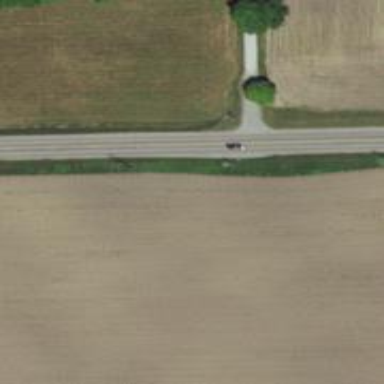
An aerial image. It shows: Tertiary road.